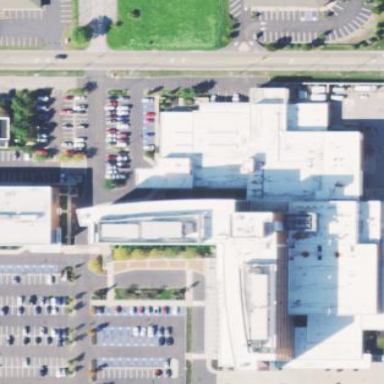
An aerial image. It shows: Hospital building.